Question: I've been making lots of plots with Matplotlib for a report and I've been formatting them all the same; increasing font sizes and things. However, on some of them using exactly the same commands seems to be giving different results - the tick labels are being rendered in a bold font when I haven't told them to be.
As far as I can tell, all the relevant bits of my program (plotting bits) are the same and look like this:
'''
fig = plt.figure()
ax = fig.add_subplot(111)
plt.rc('text', usetex=True)
plt.rc('font', family='serif')
plt.rcParams['xtick.major.pad'] = 10
plt.rcParams['ytick.major.pad'] = 10
for label in ax.get_xticklabels() + ax.get_yticklabels():
label.set_fontsize(30)
ax.set_ylabel('Normalised magnetisation (a.u.)', fontsize = 30, labelpad=15)
ax.set_xlabel('Temperature (K)', fontsize = 30, labelpad=15)
ax.set_ylim(-1.2, 1.2)
ax.set_xlim(0, 65)
plt.locator_params(axis = 'y', nbins=4)
plt.subplots_adjust(bottom=0.18, left=0.18)
plt.savefig('path/to/file', bbox_inches='tight')
'''
All these commands are the same for multiple plots and just a few have the bold problem. Is there anything obvious I'm missing? Is there some way the way I'm manipulating my data affects the tick labels?
Many thanks.
Edit: It's only the tick labels that are problematic, not the axis labels.

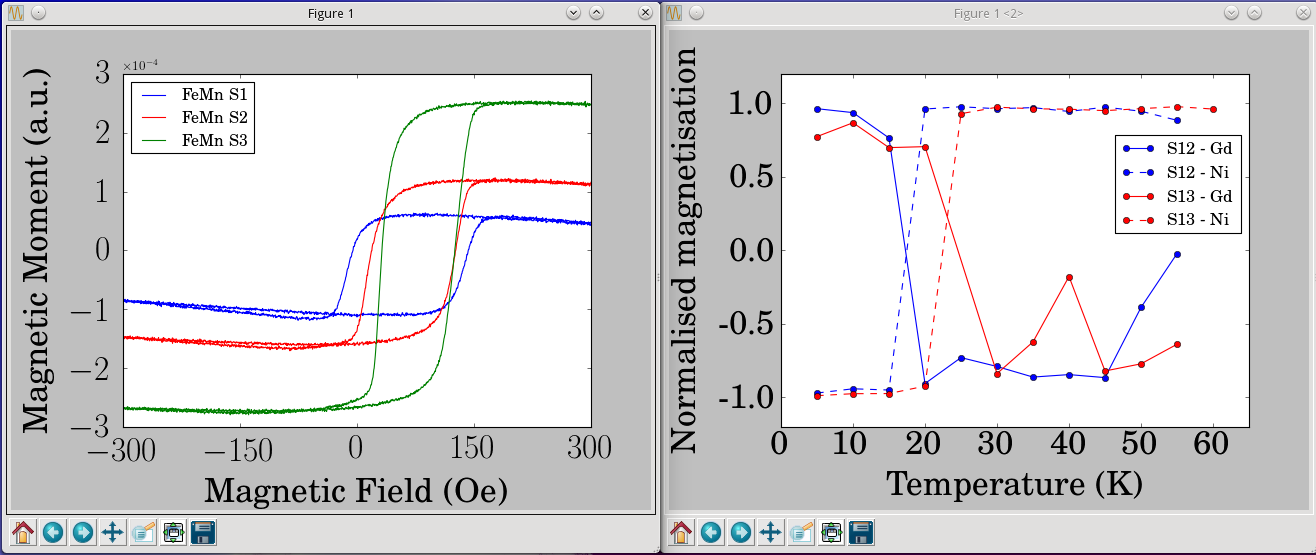
Answer: I had the same problem and I solved it by changing
'''
fig = plt.figure()
ax = fig.add_subplot(111)
plt.rc('text', usetex=True)
plt.rc('font', family='serif')
plt.rcParams['xtick.major.pad'] = 10
plt.rcParams['ytick.major.pad'] = 10
'''
to
'''
plt.rc('text', usetex=True)
plt.rc('font', family='serif')
plt.rcParams['xtick.major.pad'] = 10
plt.rcParams['ytick.major.pad'] = 10
fig = plt.figure()
ax = fig.add_subplot(111)
'''
Don't ask me why ;)